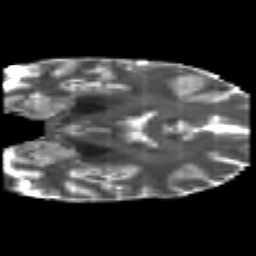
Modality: T2w
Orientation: coronal
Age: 27
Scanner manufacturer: philips
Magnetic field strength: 3 T
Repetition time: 8.604 s
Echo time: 0.1268 s